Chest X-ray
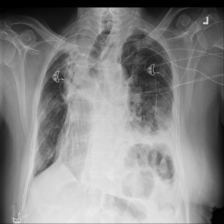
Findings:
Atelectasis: positive
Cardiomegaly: negative
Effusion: negative
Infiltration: positive
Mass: negative
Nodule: negative
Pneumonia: negative
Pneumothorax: negative
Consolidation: positive
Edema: negative
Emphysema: negative
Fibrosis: negative
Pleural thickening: negative
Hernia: negative